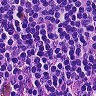
Metastatic tissue present: no